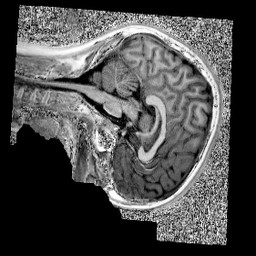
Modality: UNIT1
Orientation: sagittal
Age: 10
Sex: female
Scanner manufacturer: siemens
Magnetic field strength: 3 T
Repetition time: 4 s
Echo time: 0.00303 s